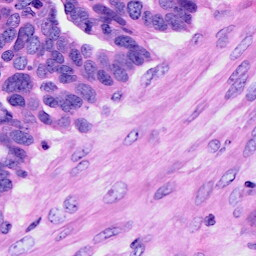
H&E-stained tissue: Ovarian